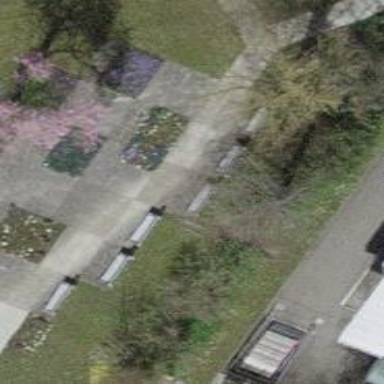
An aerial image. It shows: Bench.